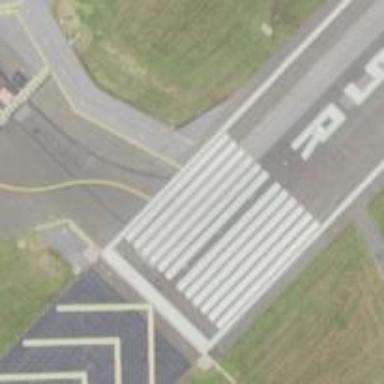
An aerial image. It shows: View of taxiway at the airport.